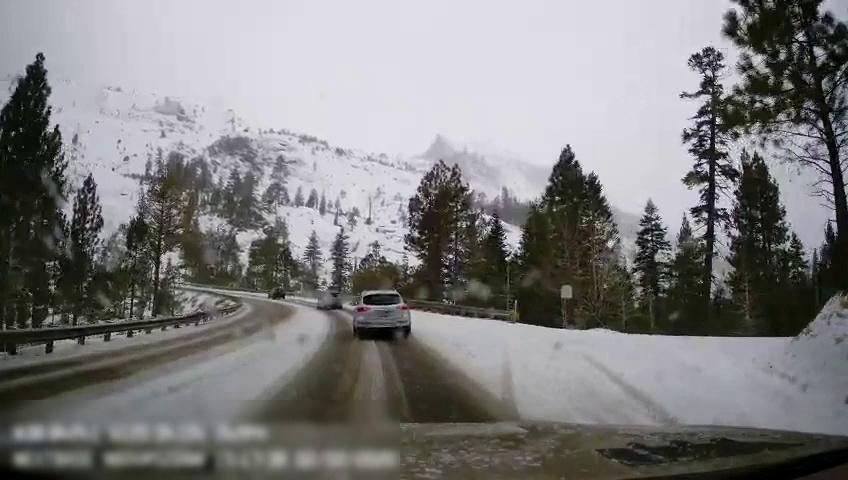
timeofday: Day
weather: Snowy
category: Drivable Space
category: Vehicles | Car
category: Vehicles | Car
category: Vehicles | Car
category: Traffic | Signs